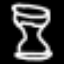
Label: hourglass